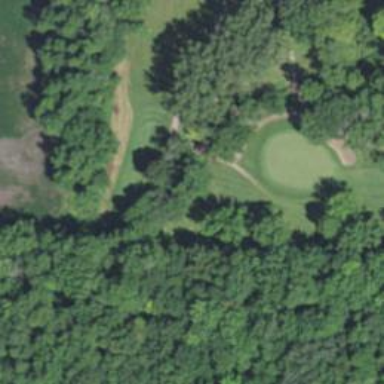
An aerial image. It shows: Path designated for golf carts.